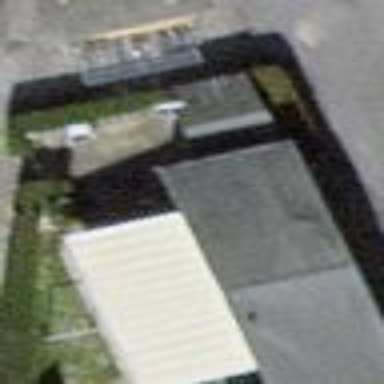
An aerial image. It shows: Static caravan.